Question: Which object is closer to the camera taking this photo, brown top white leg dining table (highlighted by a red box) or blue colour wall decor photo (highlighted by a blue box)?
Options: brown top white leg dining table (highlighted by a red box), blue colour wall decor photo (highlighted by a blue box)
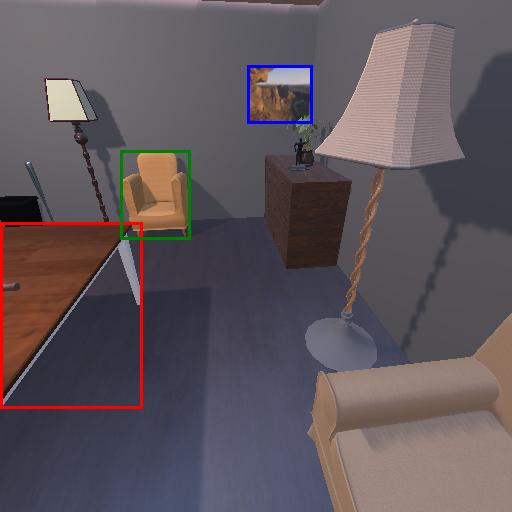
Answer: brown top white leg dining table (highlighted by a red box)